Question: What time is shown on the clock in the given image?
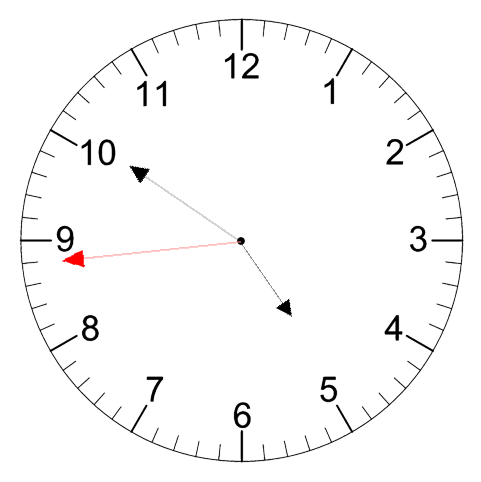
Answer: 04:50:44